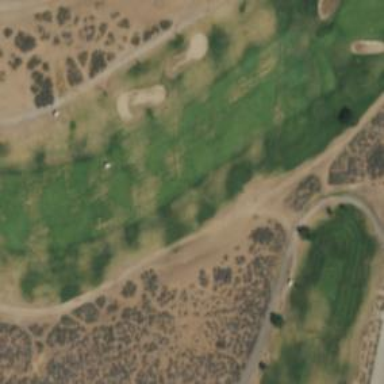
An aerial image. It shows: View of golf hole.